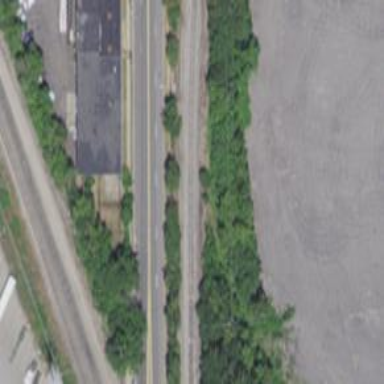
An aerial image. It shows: Abandoned railway.